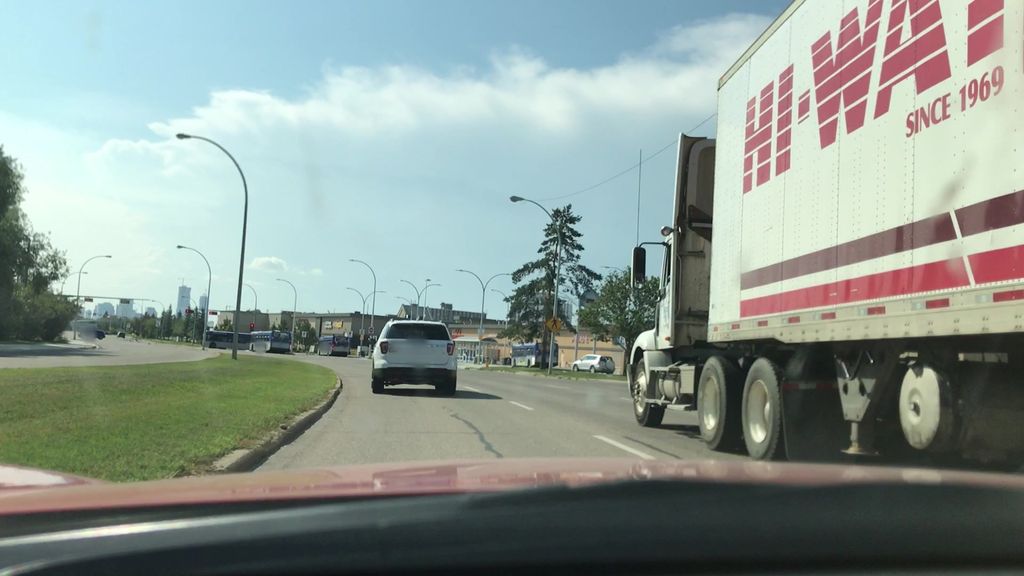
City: edmonton